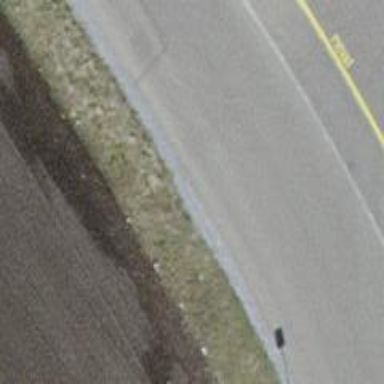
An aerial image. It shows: Unclassified asphalt road with sidewalk on the left side.